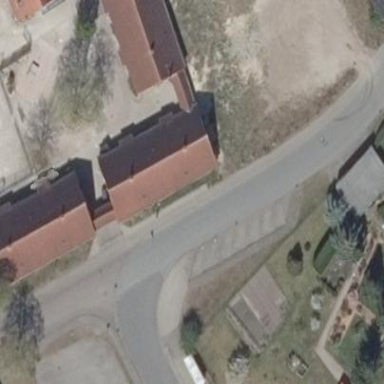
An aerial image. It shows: School building.